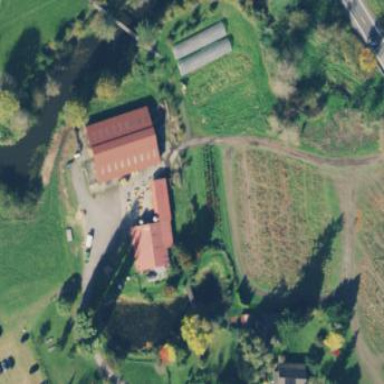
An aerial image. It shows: Farmyard area.